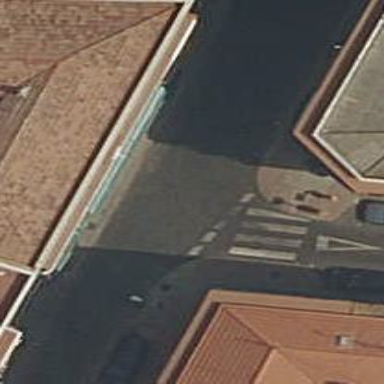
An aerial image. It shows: Uncontrolled zebra crossing on the road.